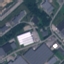
Land use / land cover: Industrial